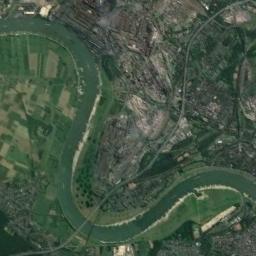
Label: river